Interaction volume radius: 5 \u00c5
Interaction volume height: 20 \u00c5
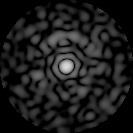
Disorder parameter: 0.8402